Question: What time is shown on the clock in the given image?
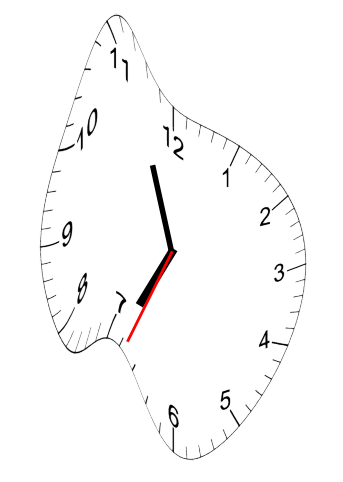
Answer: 06:56:34